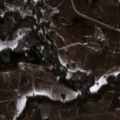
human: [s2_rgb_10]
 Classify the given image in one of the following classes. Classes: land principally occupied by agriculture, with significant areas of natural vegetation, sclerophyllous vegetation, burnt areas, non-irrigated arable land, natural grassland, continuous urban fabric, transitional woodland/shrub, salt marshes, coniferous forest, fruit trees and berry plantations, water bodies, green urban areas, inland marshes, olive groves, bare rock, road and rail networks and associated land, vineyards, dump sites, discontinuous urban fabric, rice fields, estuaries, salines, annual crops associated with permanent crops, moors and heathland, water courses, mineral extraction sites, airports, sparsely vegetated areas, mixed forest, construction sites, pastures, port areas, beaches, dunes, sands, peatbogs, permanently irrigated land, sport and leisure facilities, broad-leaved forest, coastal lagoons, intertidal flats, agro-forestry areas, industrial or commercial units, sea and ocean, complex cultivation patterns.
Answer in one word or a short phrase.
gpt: non-irrigated arable land, pastures, complex cultivation patterns, broad-leaved forest